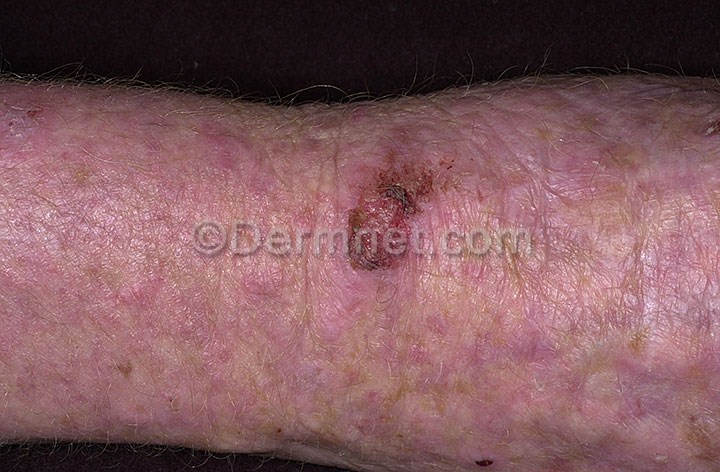
Disease: Actinic Keratosis Basal Cell Carcinoma and other Malignant Lesions